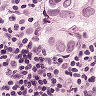
Metastatic tissue present: yes